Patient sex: M
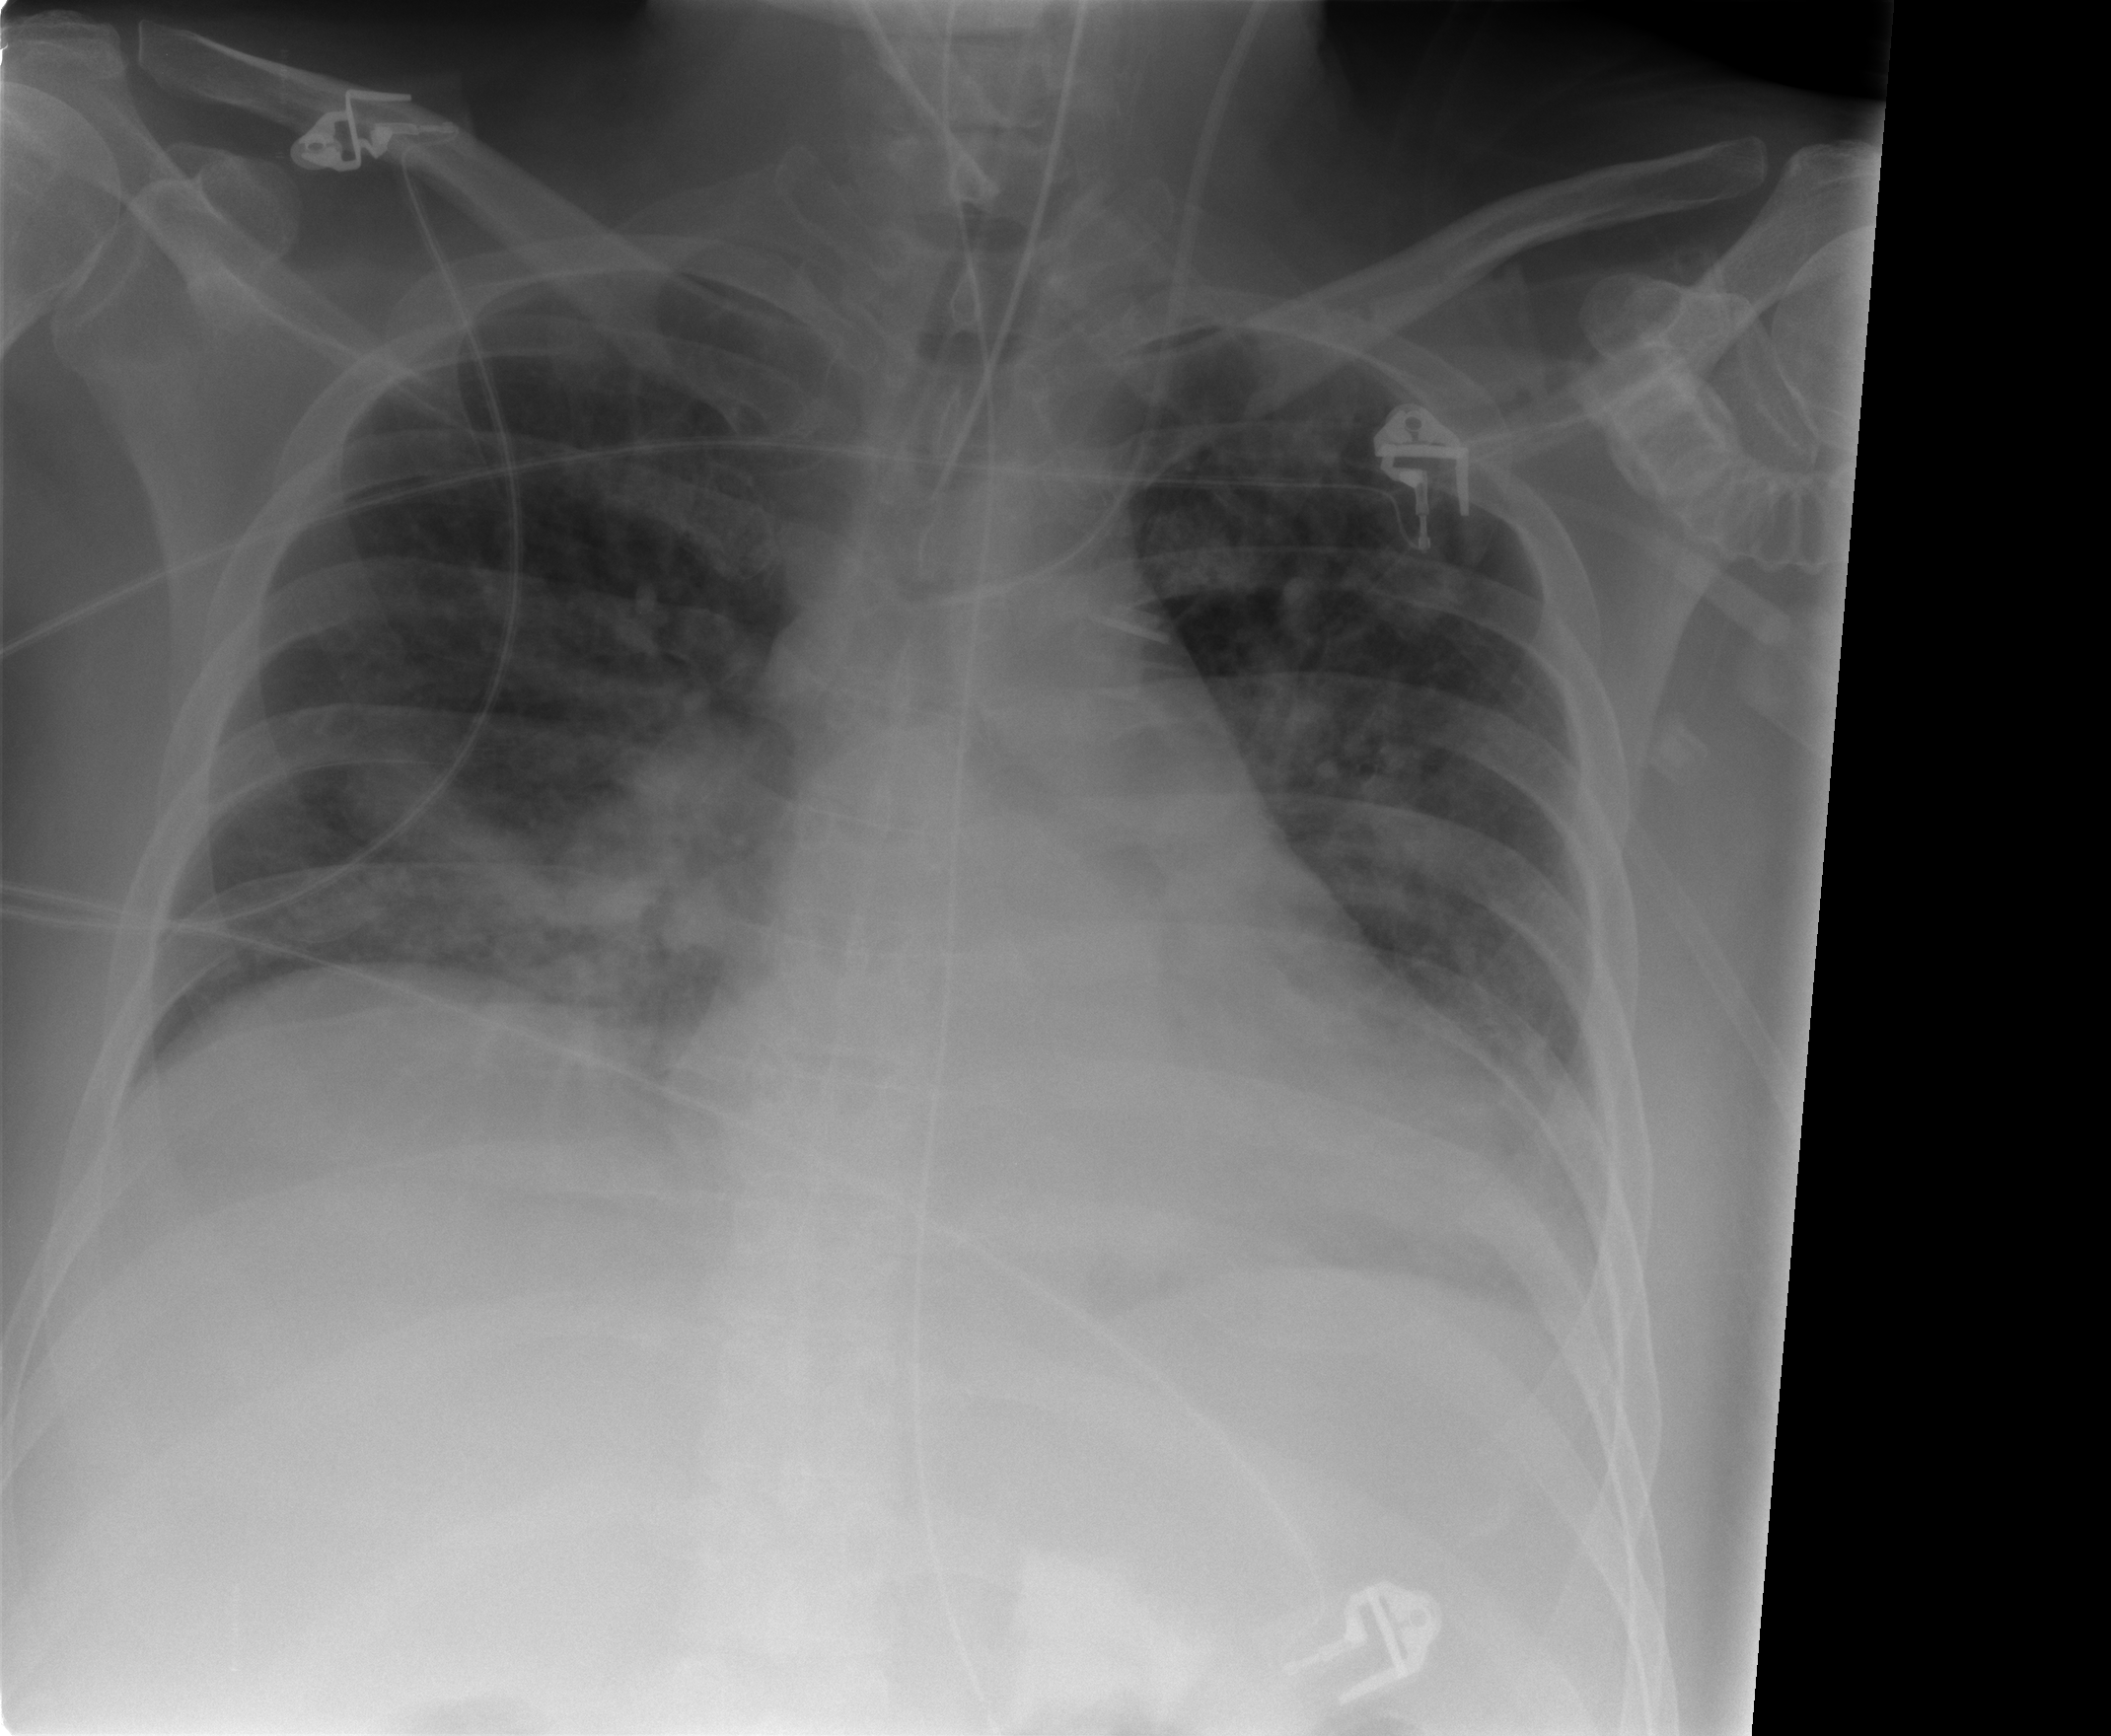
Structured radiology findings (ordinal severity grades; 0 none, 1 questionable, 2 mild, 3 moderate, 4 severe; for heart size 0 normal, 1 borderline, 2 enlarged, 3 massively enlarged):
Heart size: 0
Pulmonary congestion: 2
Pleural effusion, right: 0
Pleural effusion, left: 2
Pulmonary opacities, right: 3
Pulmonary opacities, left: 2
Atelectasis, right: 2
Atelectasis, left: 1